Question: What is the reading of this measurement?
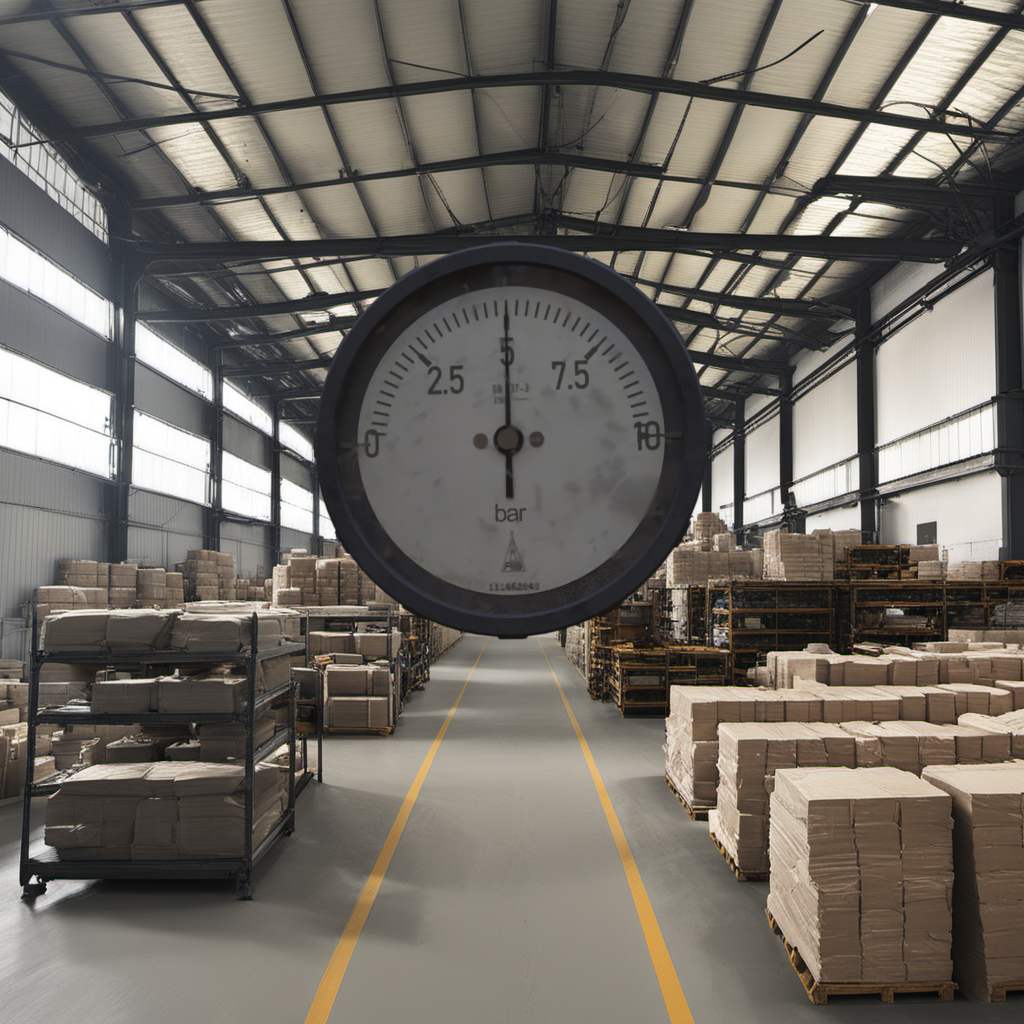
Answer: The result is 4.99
Question: What is the value range of the measurement in the image?
Answer: The range is from 0 to 10
Question: What is the minimum and maximum value of the measurement shown in the image?
Answer: The minimum value is 0 and the maximum value is 10